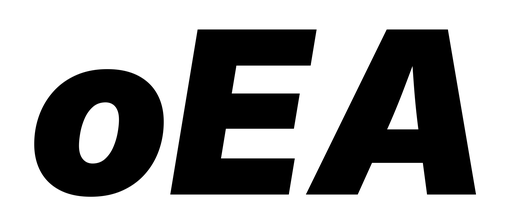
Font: Inter-Italic_Black_Italic